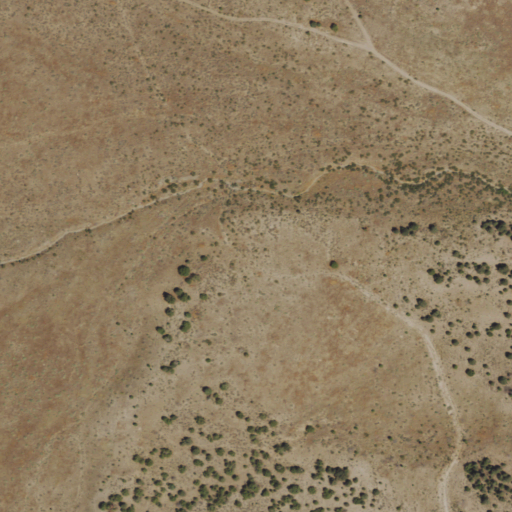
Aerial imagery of valley in Nevada named Homestead Canyon containing shrub, grassland, and evergreen forest